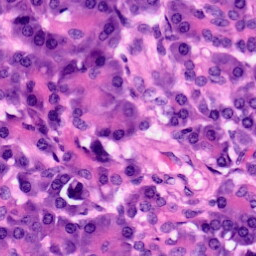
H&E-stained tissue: Pancreatic